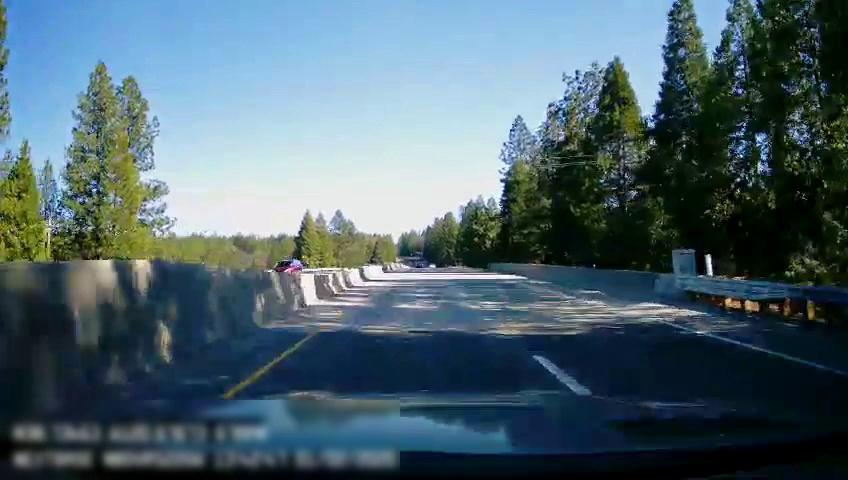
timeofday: Day
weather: Sunny
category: Drivable Space
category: Vehicles | Car
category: Lanes | Alternate Lane
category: Lanes | Current Lane
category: Lanes | Alternate Lane